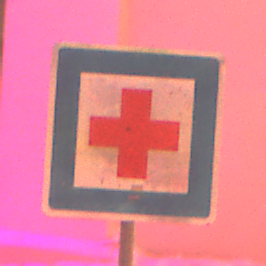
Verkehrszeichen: ErsteHilfe
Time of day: Night
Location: Outdoor (Urban)
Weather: Overcast
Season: Winter
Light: Artificial